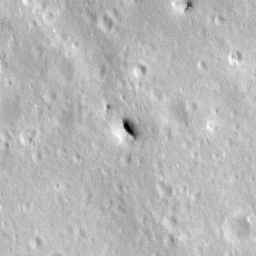
Pit: Stevinus 18
Host crater: Stevinus
Host type: impact_melt
Lunar coordinates: latitude -32.123, longitude 54.875